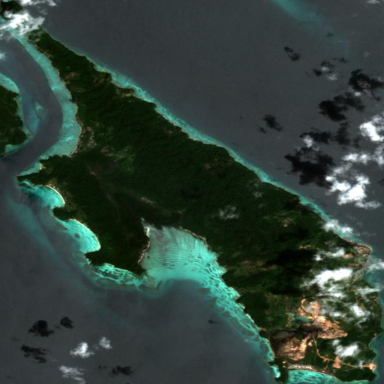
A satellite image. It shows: Island with natural coastline.